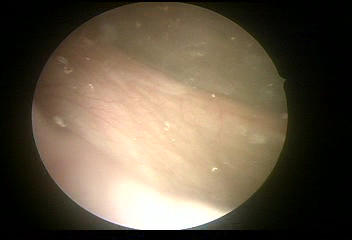
Modality: WLC
Class: Normal mucosa
Bladder cancer association: No